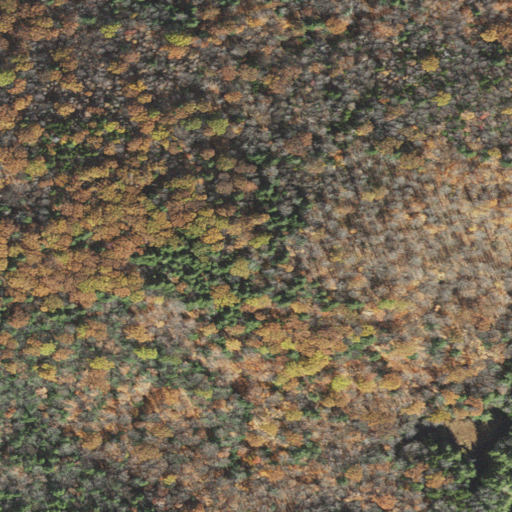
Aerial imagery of mountain in Vermont named Stratton Hill containing mixed forest, deciduous forest, evergreen forest, and herbaceous wetlands